Question: I have a bunch of map files I've downloaded from Google maps in png formats that I want to convert to a single larger image. When I import one and I look at the pixels, I see that the pixels are a single number in the range of 0..256 instead of three values list. What's going on here?
I'm using
'''
from PIL import Image
print open('b1.png').load()[0,0]
'''
and I get '153' instead of [r,g,b]
my image file is
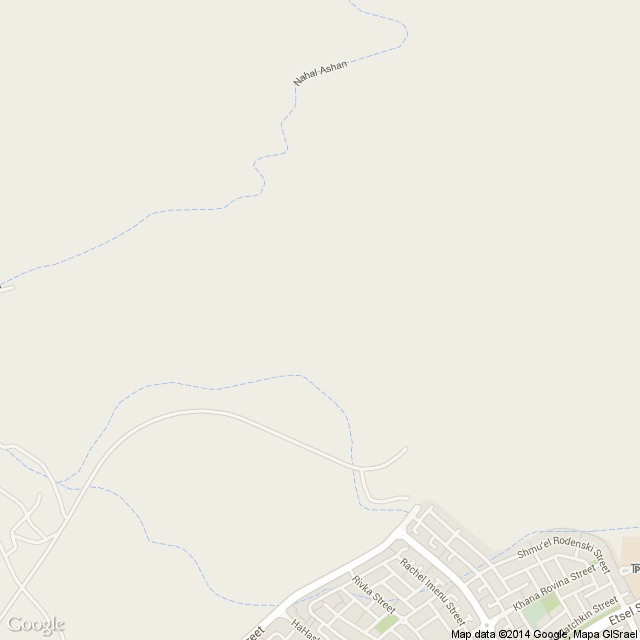
Answer: The reason of such result (value 153 in '[0,0]') is that image mode is set to 'P' (8-bit pixels, mapped to any other mode using a colour palette). If You want to set different mode (e.g. 'RGB') You can do it before invoking method 'load()'.
Here is an example of how to do this:
'''
from PIL import Image
file_data = Image.open('b1.png')
file_data = file_data.convert('RGB') # conversion to RGB
data = file_data.load()
print data[0,0]
'''
and the result of print is
'''
(240, 237, 229)
'''
For more information about Image Modes please visit <URL>.